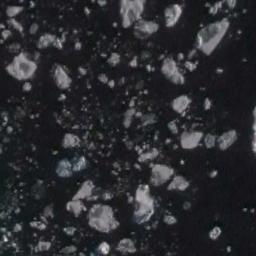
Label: sea_ice